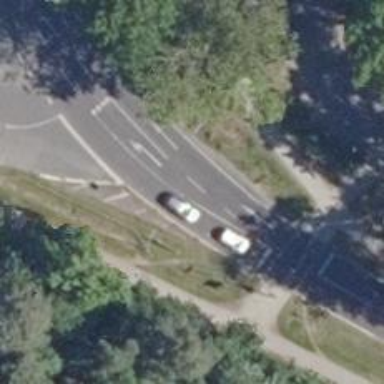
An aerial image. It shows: Secondary road with separate asphalt sidewalks.